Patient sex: M
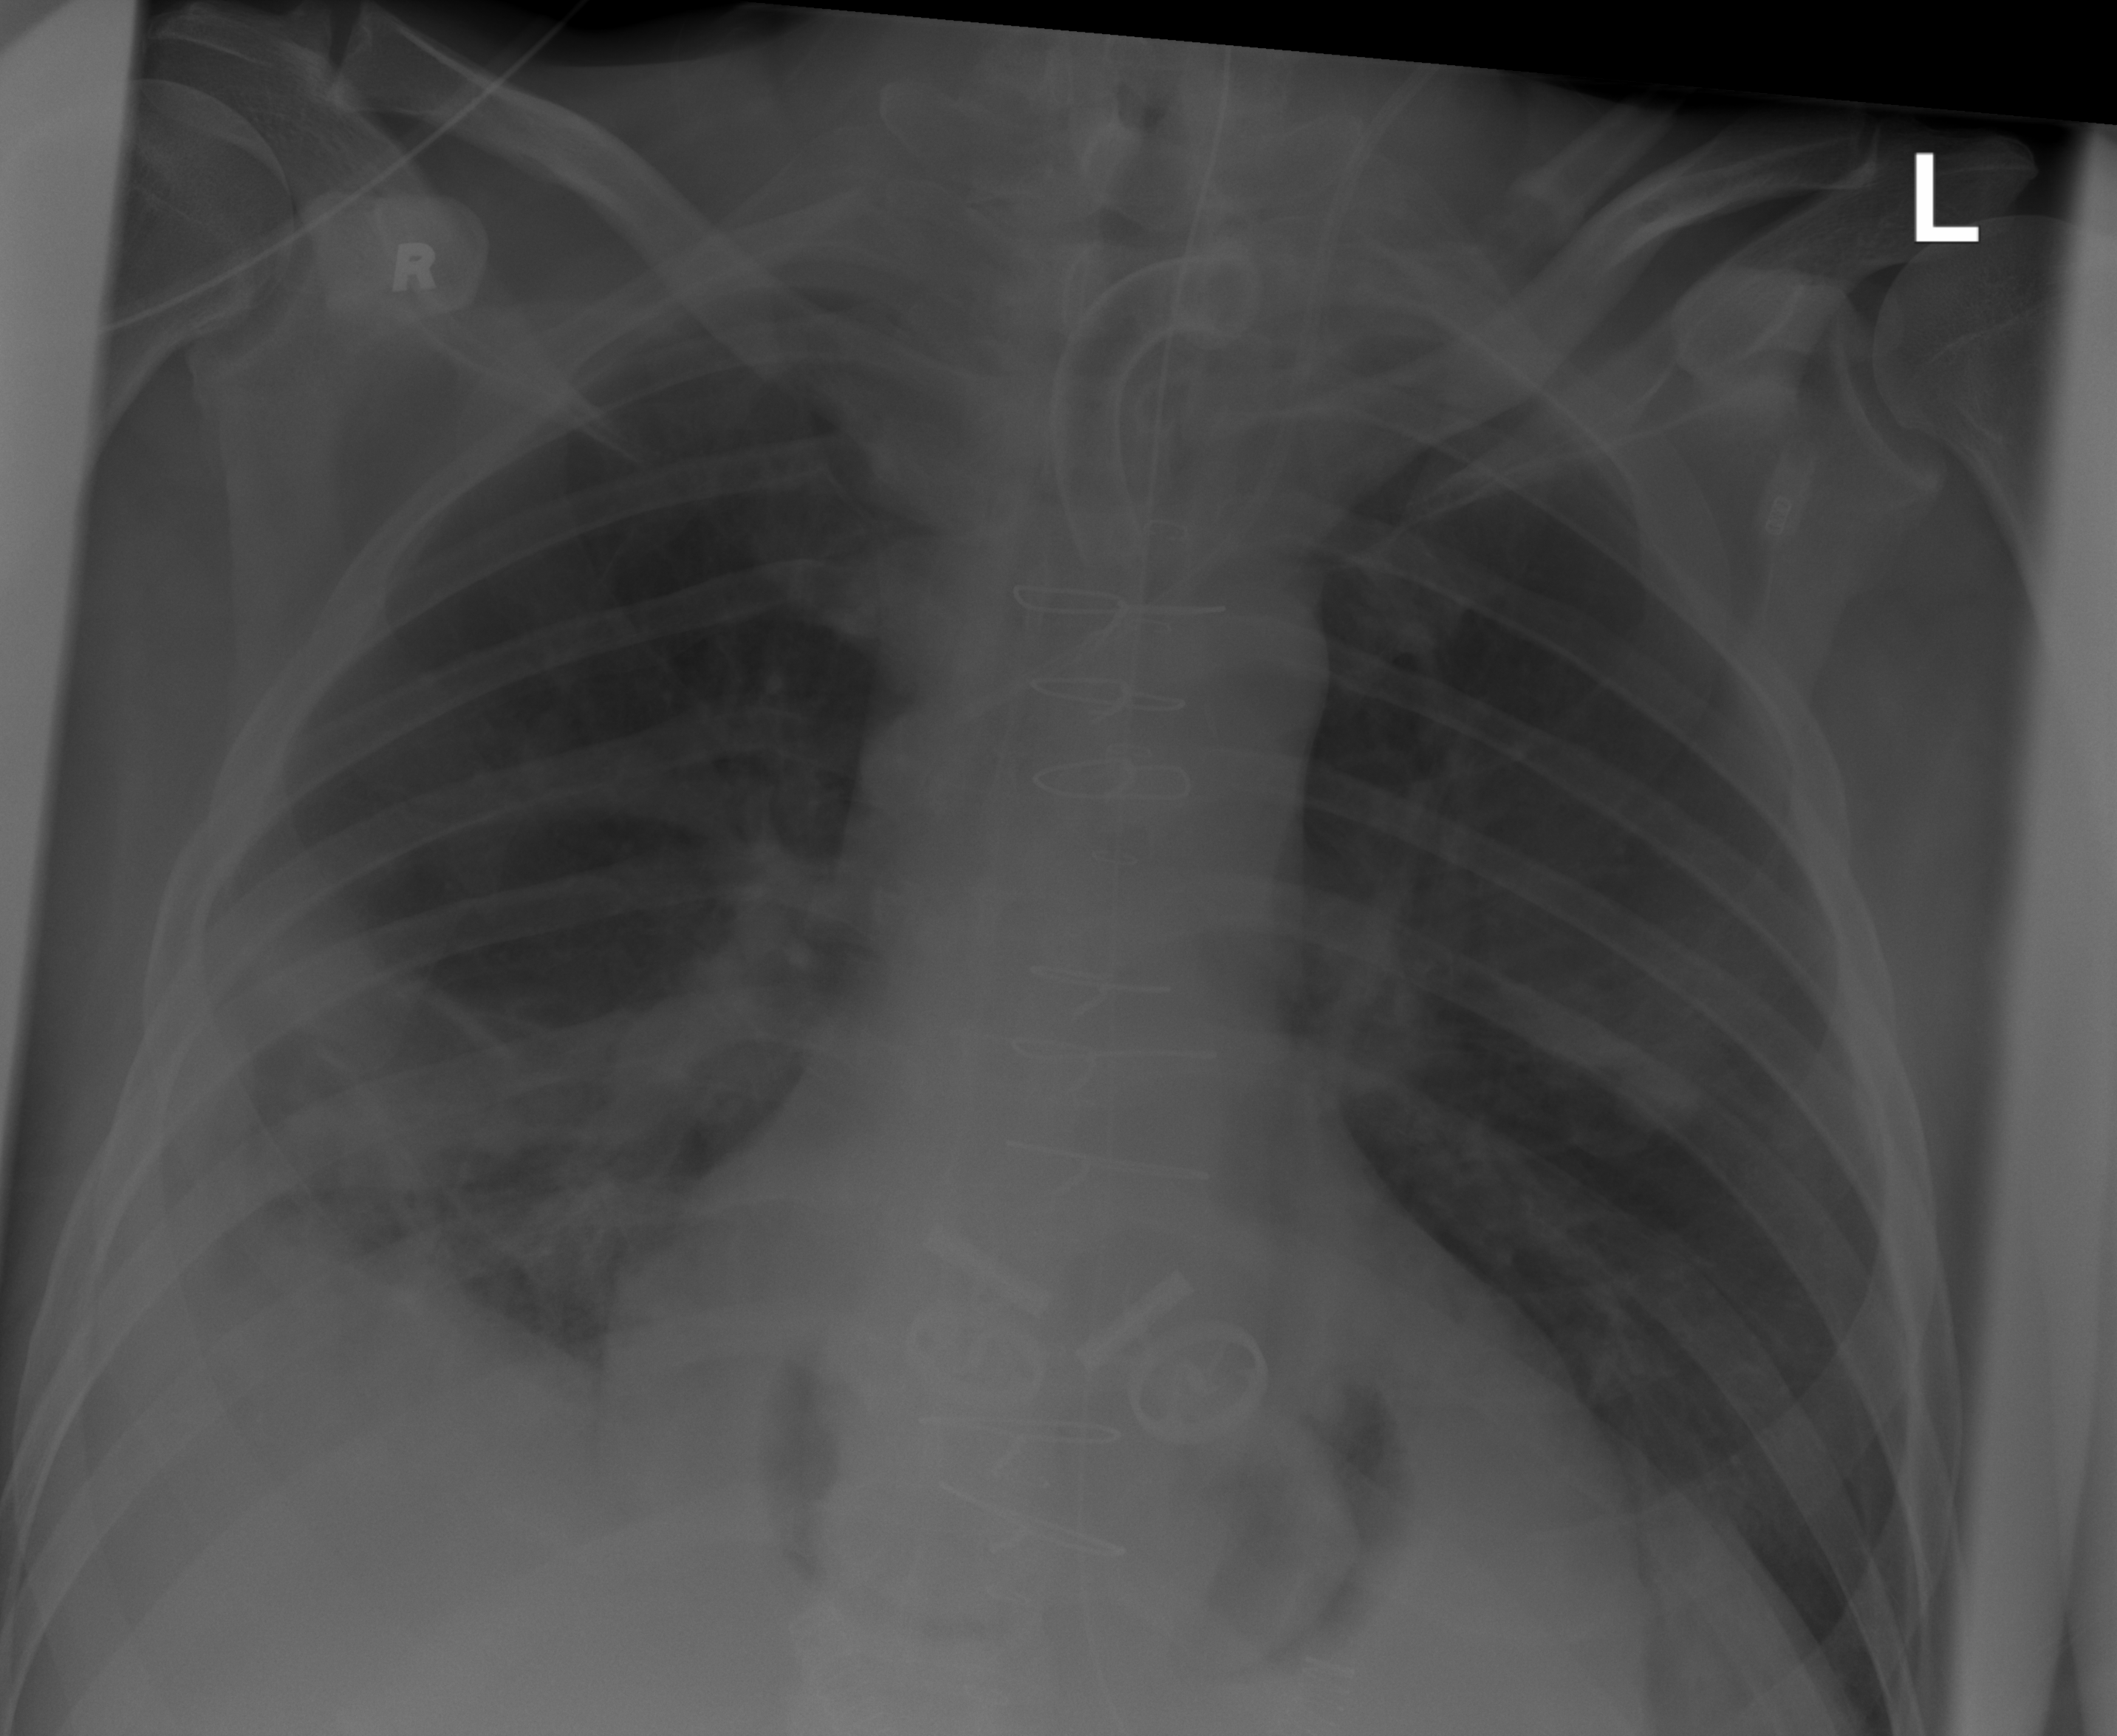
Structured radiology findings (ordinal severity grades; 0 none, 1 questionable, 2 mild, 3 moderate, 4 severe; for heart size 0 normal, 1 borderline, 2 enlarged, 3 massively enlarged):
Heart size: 1
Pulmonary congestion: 0
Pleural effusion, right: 2
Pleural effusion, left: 0
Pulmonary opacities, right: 1
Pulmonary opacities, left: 0
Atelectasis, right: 3
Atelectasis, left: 0